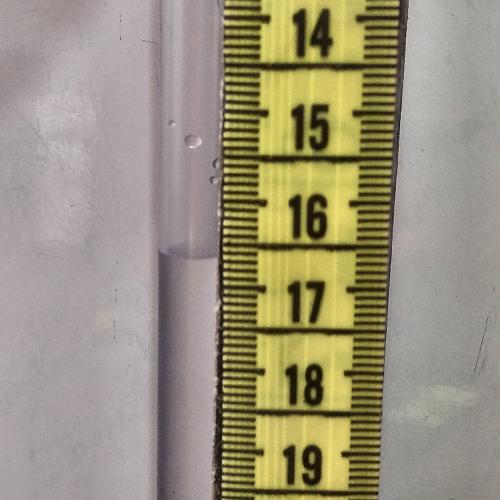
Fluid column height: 16.7 cm